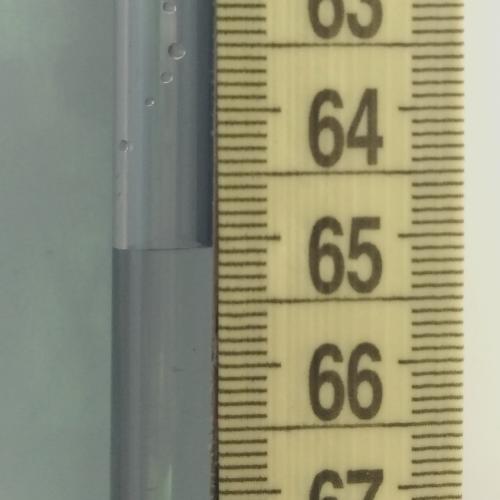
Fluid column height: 65.1 cm